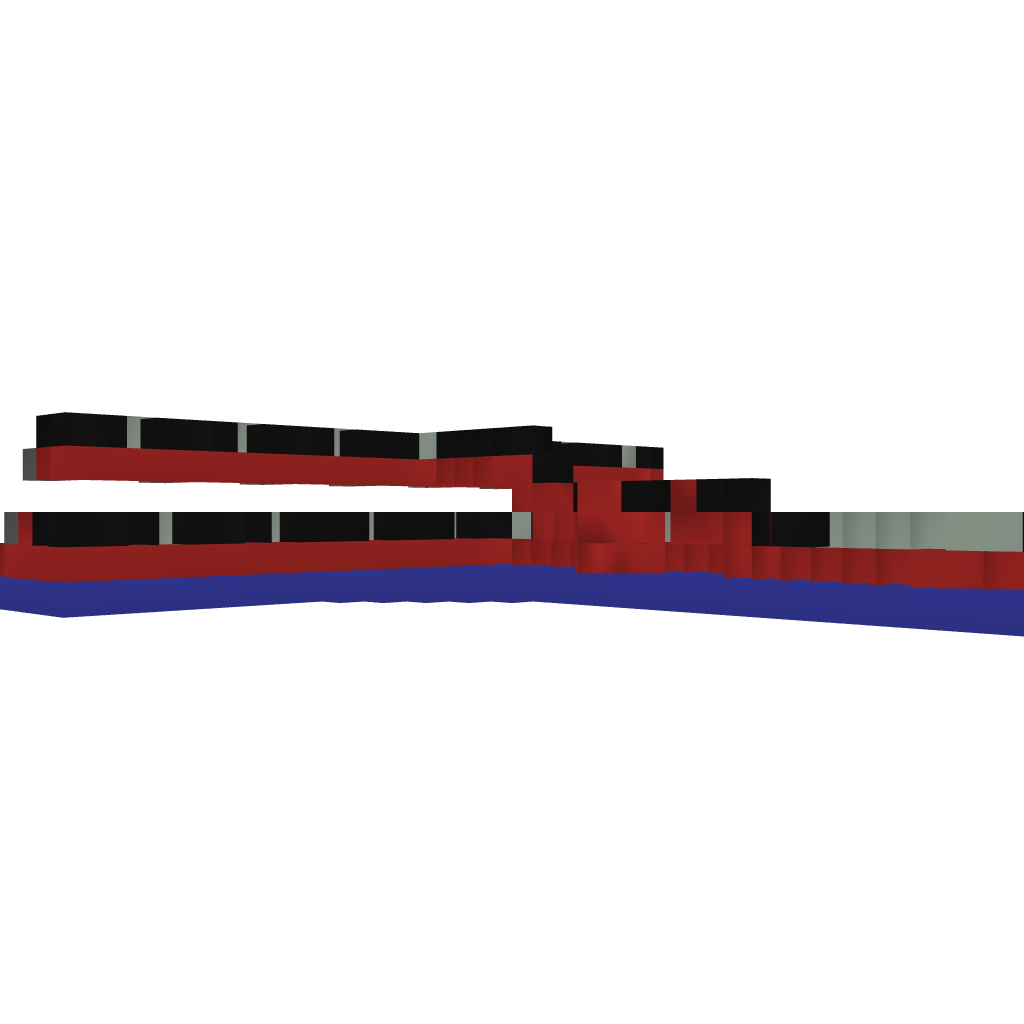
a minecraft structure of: Movecraft Gun-Ship